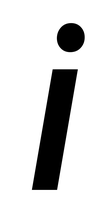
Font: Roboto-Italic_Condensed_Medium_Italic